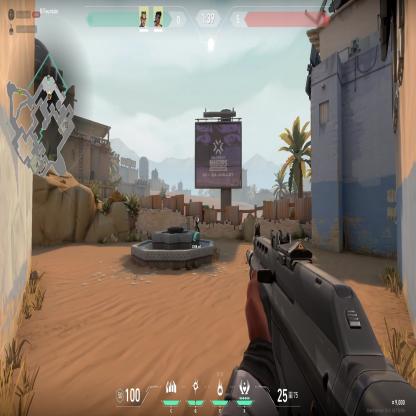
Label: teammate